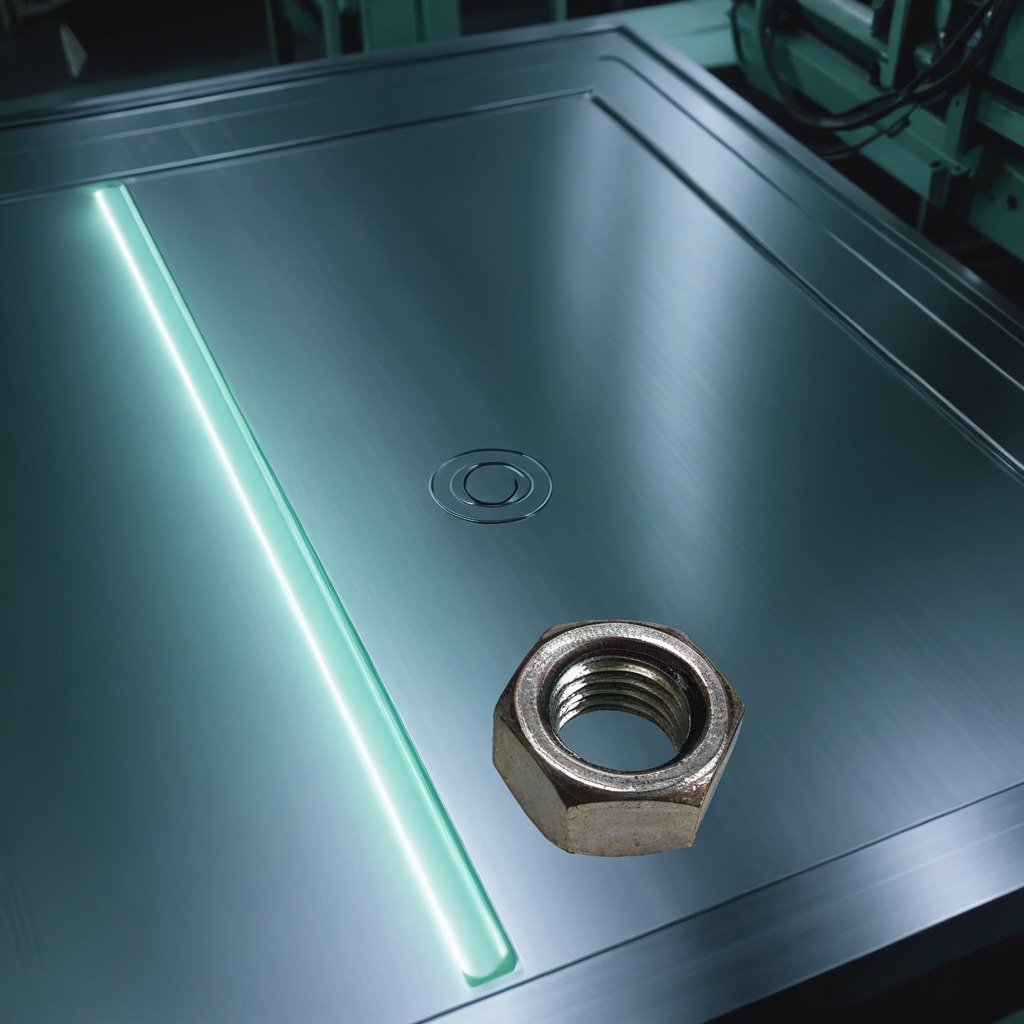
A metal nut is lying on a metal table in a machine shop under fluorescent lights.